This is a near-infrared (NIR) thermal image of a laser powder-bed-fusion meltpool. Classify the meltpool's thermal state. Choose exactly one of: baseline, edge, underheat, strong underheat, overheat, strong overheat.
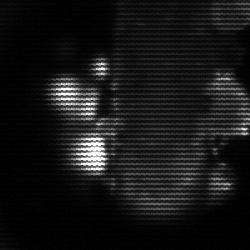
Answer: strong underheat